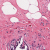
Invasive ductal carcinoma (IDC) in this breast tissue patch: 0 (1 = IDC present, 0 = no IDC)